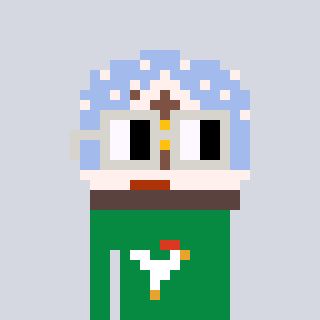
a pixel art character with square light gray glasses, a snow globe-shaped head and a green-colored body on a cool background